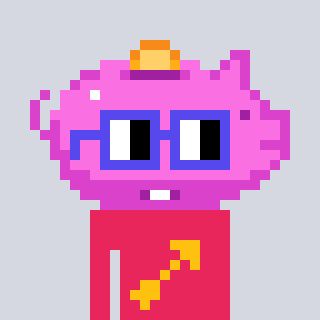
a pixel art character with square blue glasses, a piggybank-shaped head and a redpinkish-colored body on a cool background